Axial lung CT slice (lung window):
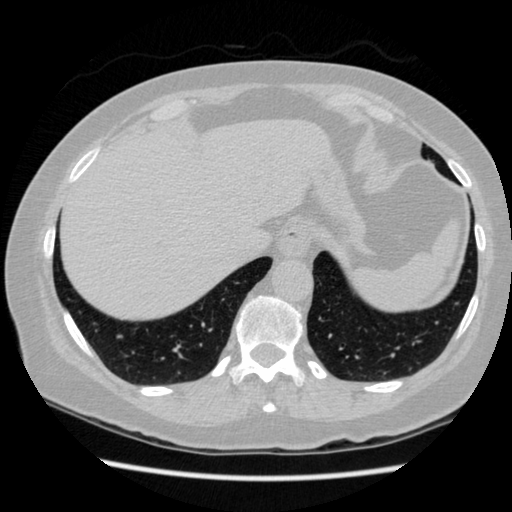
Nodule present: no